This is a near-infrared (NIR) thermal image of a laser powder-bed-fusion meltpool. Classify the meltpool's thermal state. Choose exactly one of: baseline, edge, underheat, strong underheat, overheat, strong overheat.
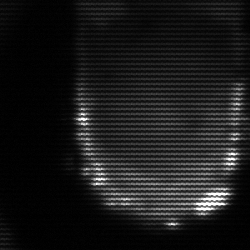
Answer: baseline